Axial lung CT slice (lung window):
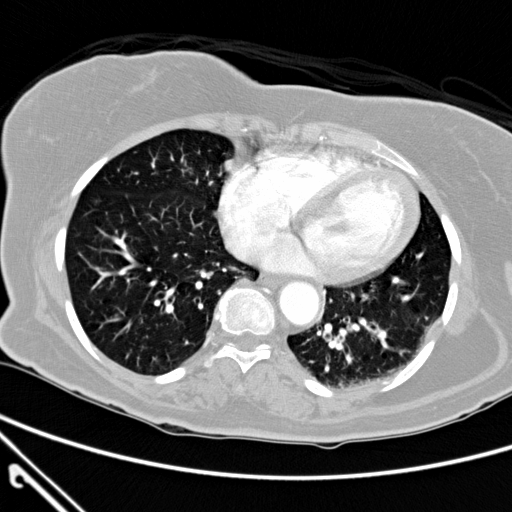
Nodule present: no